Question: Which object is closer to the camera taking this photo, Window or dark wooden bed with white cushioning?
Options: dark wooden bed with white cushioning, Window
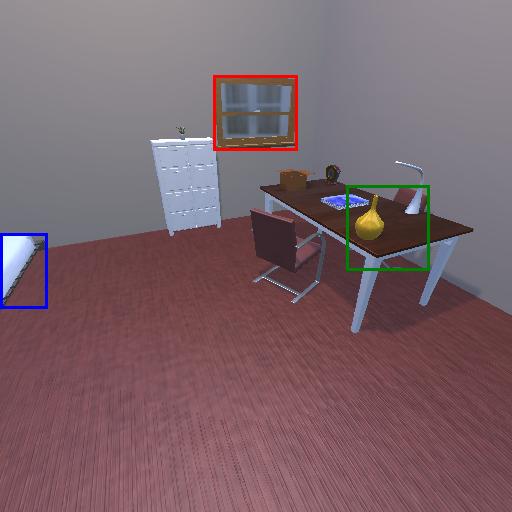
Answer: dark wooden bed with white cushioning